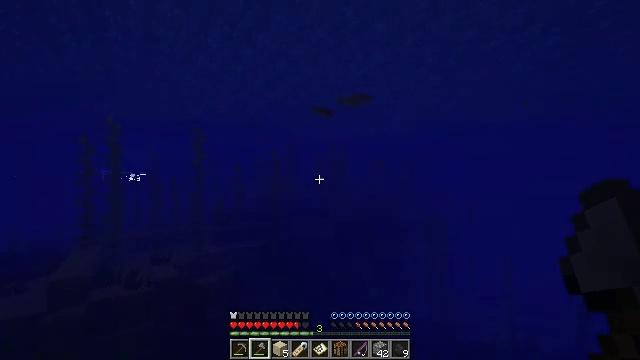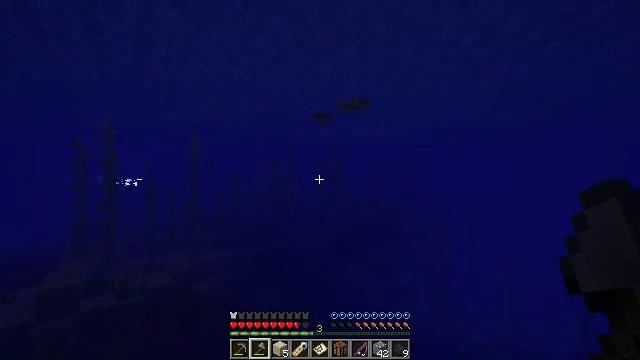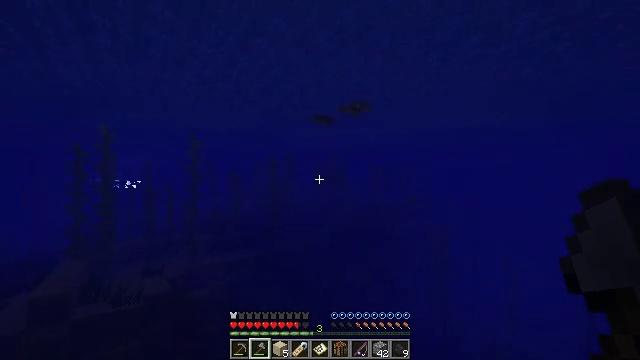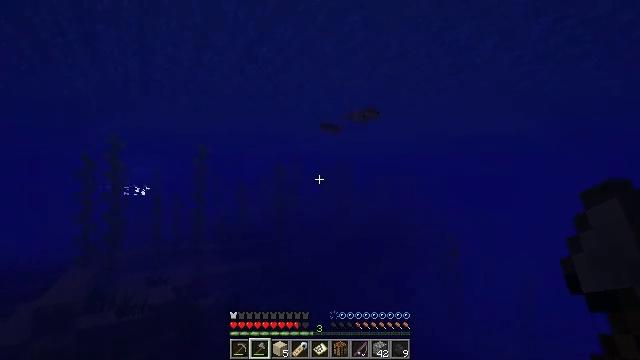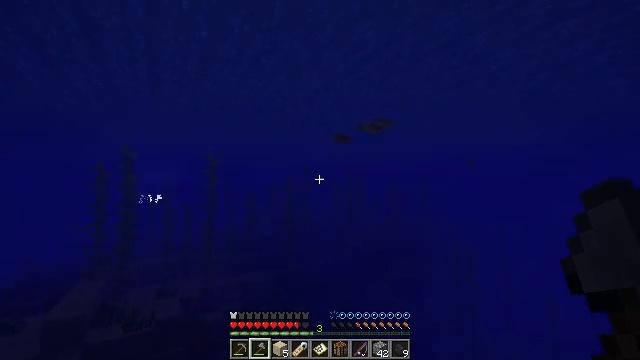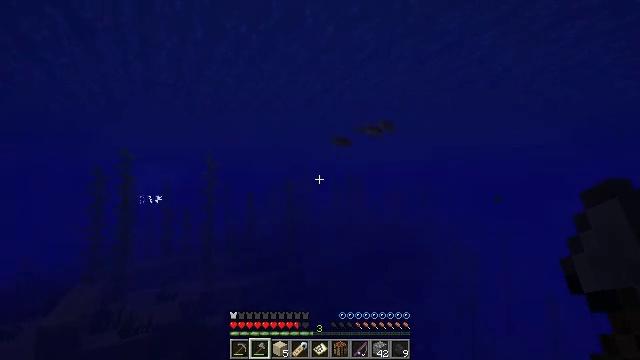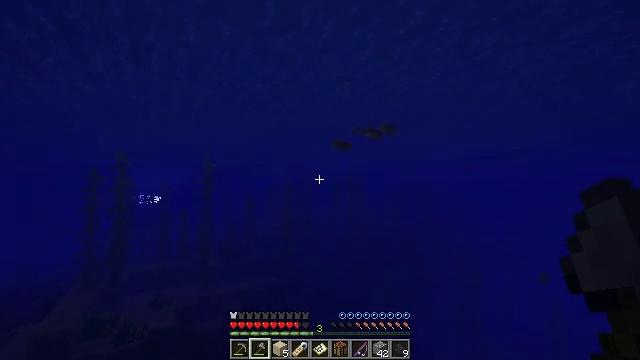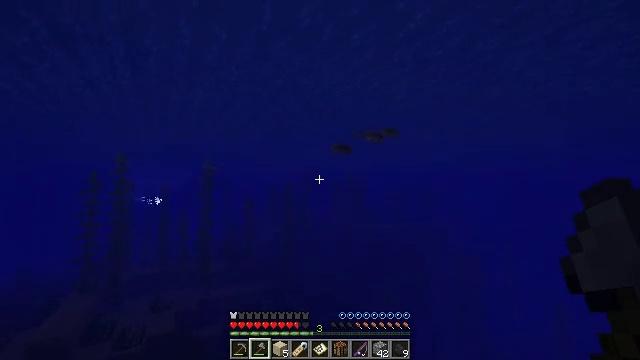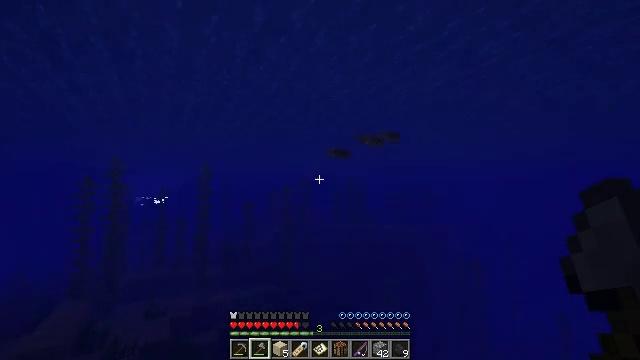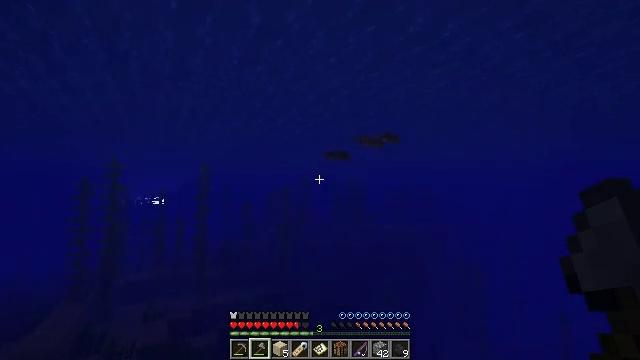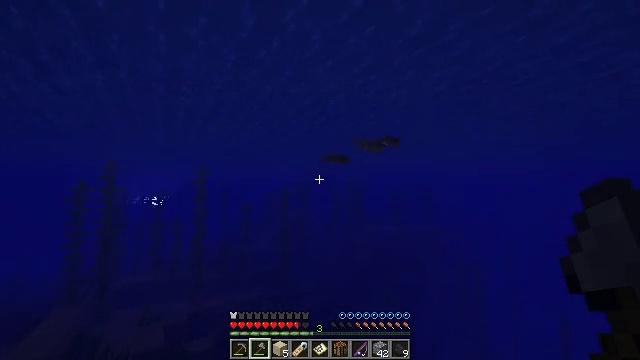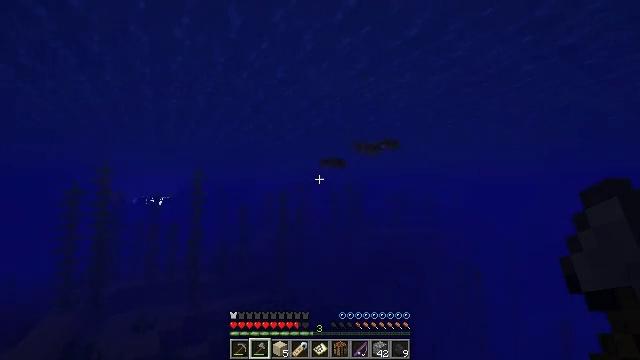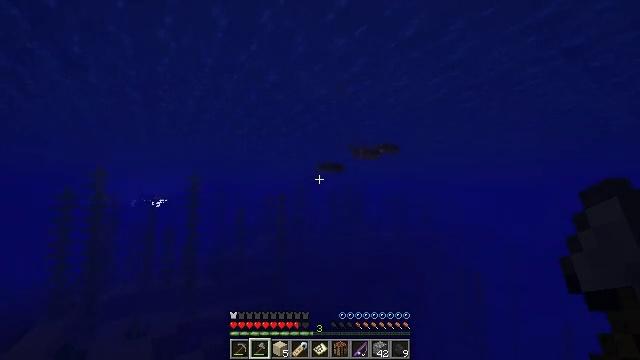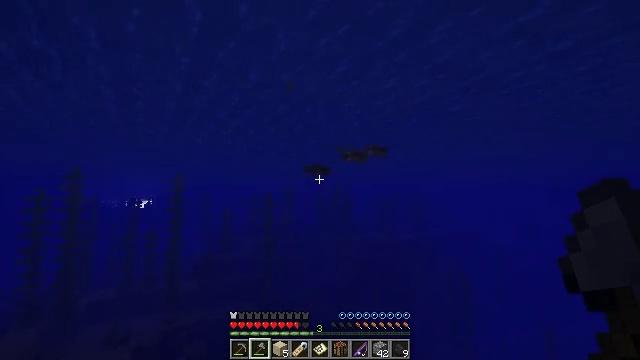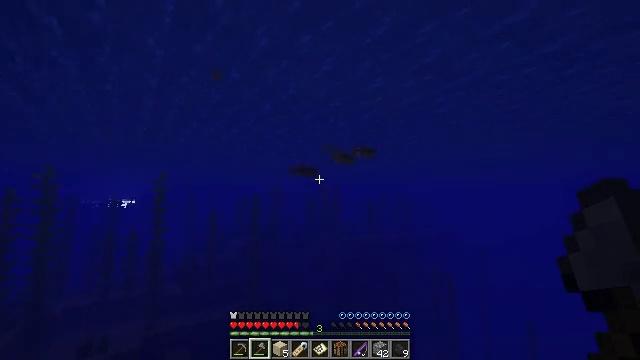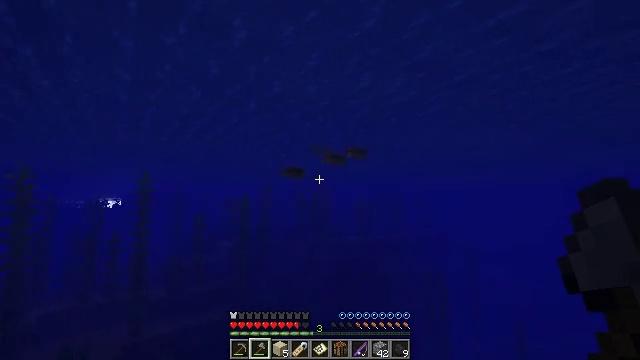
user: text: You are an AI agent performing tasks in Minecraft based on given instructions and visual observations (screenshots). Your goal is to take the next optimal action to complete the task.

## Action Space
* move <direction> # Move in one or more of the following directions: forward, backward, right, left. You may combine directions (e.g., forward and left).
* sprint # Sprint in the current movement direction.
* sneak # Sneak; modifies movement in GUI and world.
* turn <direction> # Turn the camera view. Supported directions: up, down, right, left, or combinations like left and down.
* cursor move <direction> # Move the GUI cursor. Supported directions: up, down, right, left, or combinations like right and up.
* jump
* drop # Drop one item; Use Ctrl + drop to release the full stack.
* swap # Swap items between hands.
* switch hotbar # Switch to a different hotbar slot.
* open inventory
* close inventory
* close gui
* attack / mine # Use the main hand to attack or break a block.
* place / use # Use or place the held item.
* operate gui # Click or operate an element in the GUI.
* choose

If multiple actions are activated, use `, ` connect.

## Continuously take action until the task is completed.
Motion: motion action
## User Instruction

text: Kill mobs in water.
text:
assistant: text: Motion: move forward, sprint, turn up, jump
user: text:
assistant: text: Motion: move forward, sprint, jump
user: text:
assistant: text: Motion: move forward and move right, sprint, turn left and up, jump
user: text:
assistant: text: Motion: move forward and move right, sprint, turn left and up, jump
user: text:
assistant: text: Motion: move forward and move right, sprint, jump
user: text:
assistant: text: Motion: move forward and move right, sprint, jump
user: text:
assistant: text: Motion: move forward and move right, sprint, jump
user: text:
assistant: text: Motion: move forward and move right, sprint, jump
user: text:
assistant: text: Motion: move forward and move right, sprint, jump
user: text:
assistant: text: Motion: move forward and move right, sprint
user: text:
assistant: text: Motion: move forward and move right, sprint
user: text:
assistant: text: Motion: move forward and move right, sprint
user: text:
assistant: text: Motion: move forward and move right, sprint, turn right
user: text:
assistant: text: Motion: move forward, sprint, turn right
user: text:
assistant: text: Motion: move forward, sprint, turn right
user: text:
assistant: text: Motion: move forward, sprint
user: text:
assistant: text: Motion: move forward, sprint
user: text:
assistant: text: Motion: move forward, sprint
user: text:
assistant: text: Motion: move forward, sprint
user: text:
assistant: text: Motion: move forward, sprint
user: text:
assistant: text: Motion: move forward, sprint
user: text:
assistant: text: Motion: move forward, sprint
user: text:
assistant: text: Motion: move forward, sprint
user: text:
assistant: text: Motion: move forward, sprint
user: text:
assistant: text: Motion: move forward, sprint
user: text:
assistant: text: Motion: move forward, sprint
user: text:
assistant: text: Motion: move forward, sprint
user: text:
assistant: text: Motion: move forward, sprint
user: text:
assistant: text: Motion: move forward, sprint
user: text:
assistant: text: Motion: move forward, sprint, turn up